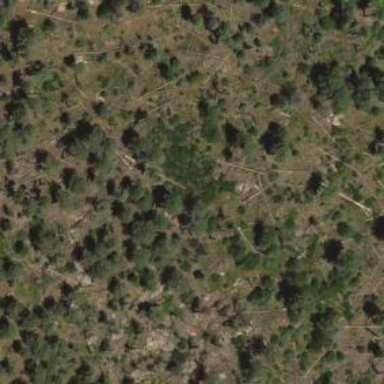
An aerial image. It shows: Evergreen woodland with needle-leaved trees.